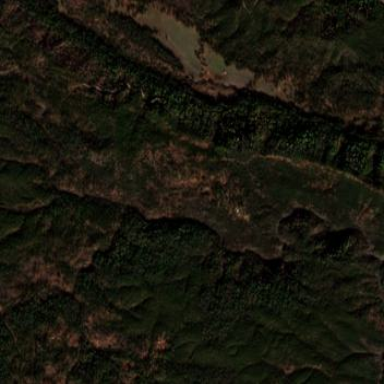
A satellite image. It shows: Wooded area with lush vegetation.